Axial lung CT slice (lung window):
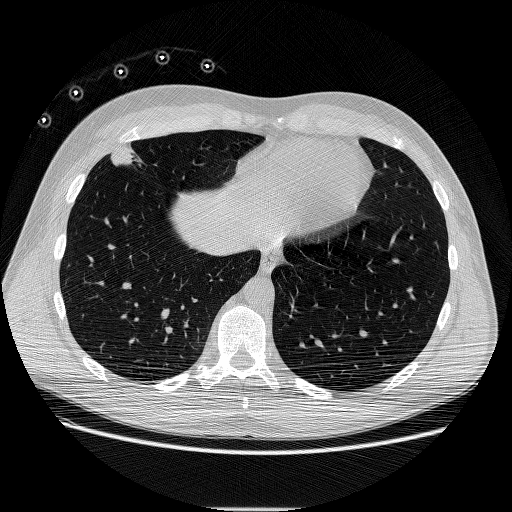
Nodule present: yes
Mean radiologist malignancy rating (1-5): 4.75